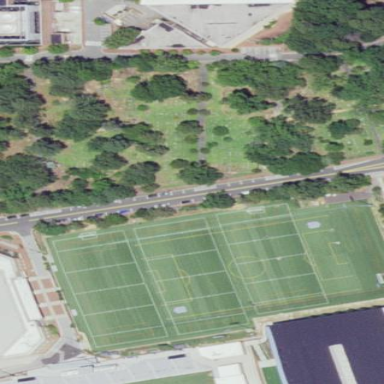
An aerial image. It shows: Artificial turf soccer pitch for leisure sport activities.